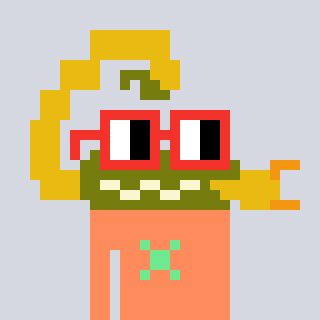
a pixel art character with square red glasses, a scorpion-shaped head and a peachy-colored body on a cool background